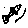
Label: fish